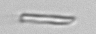
Label: fiber